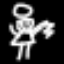
Label: angel